Question: I have a sheet in Excel 2013 that needs to look roughly like the following:

Column A will just return their own row numbers, Column B will have numbers, I need a formula to put in Column C to return the row numbers of Non Zero values. Any help is greatly appreciated
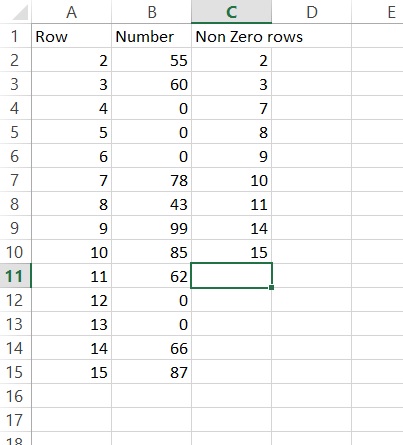
Answer: Try this is C2,
'''
=AGGREGATE(15, 6, ROW($2:$15)/(B$2:B$15<>0), ROW(1:1))
'''
Fill down as necessary.